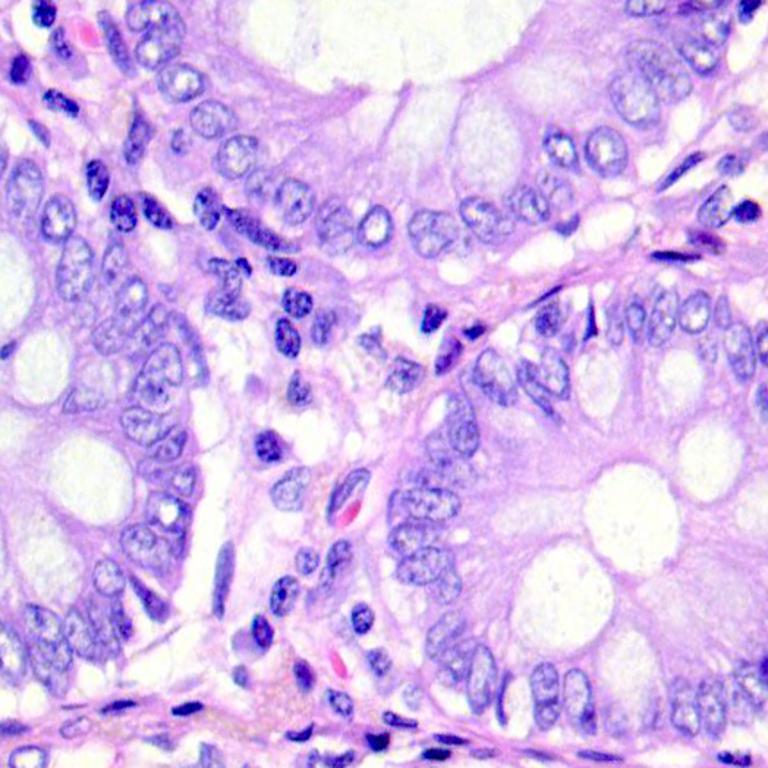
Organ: colon
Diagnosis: benign